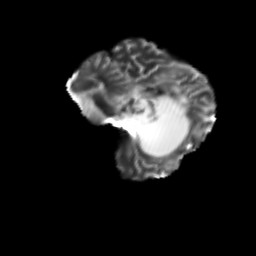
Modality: T2w
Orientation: sagittal
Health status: ill
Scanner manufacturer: siemens
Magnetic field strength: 3 T
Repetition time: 6.7 s
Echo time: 0.1 s